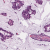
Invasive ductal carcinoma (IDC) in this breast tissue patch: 1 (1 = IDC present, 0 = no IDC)